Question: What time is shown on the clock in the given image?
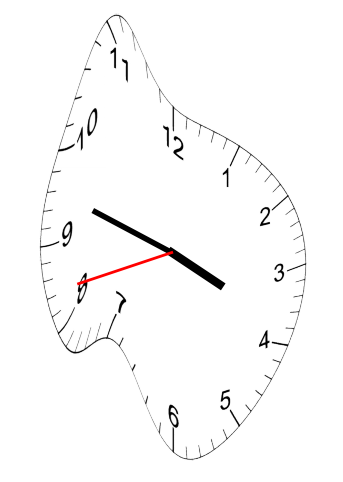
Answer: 03:47:42